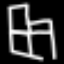
Label: chair